Question: I want to add two jPanels to a JFrame side by side. the two boxes are jpanels and the outer box is a jframe
I have these lines of code. I have one class called seatinPanel that extends JPanel and inside this class I have a constructor and one method called utilityButtons that return a JPanel object. I want the utilityButtons JPanel to be on the right side. the code I have here only displays the utillityButtons JPanel when it runs.
'''
public guiCreator()
{
setTitle("Passenger Seats");
//setSize(500, 600);
setDefaultCloseOperation(JFrame.EXIT_ON_CLOSE);
Container contentPane = getContentPane();
seatingPanel seatingPanel1 = new seatingPanel();//need to declare it here separately so we can add the utilityButtons
contentPane.add(seatingPanel1); //adding the seats
contentPane.add(seatingPanel1.utilityButtons());//adding the utility buttons
pack();//Causes this Window to be sized to fit the preferred size and layouts of its subcomponents
setVisible(true);
}
'''
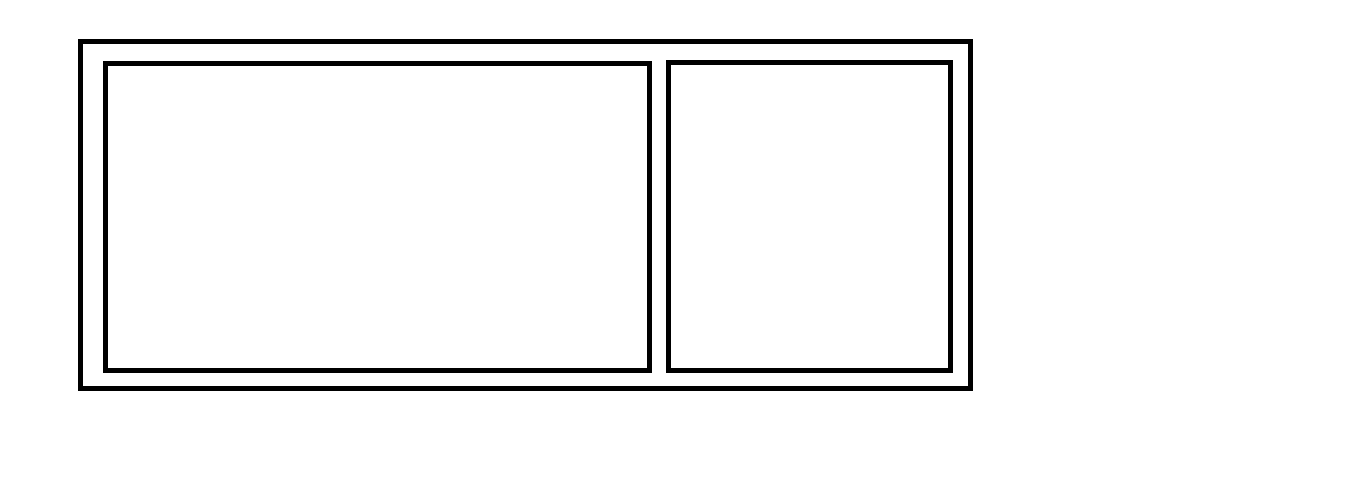
Answer: The most flexible LayoutManager I would recommend is <URL>.
You can do the following :
'''
JPanel container = new JPanel();
container.setLayout(new BoxLayout(container, BoxLayout.X_AXIS));
JPanel panel1 = new JPanel();
JPanel panel2 = new JPanel();
//panel1.set[Preferred/Maximum/Minimum]Size()
container.add(panel1);
container.add(panel2);
'''
then add container to object to your frame component.